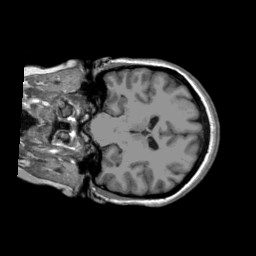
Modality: T1w
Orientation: coronal
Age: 22
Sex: female
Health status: ill